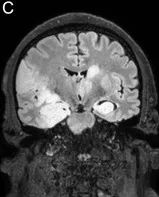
Patient 1 MRI scan of the brain shows diffuse cortico-subcortical T2 and Fluid Attenuated Inversion Recovery (FLAIR) images hyperintense lesions involving the bilateral hippocampal, the fusiform gyri, the right frontoparietal cortex, the left thalamus, and the right pulvinar. Coronal FLAIR image.
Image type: radiology (mri)